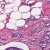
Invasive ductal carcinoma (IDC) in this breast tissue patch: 0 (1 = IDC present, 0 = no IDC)